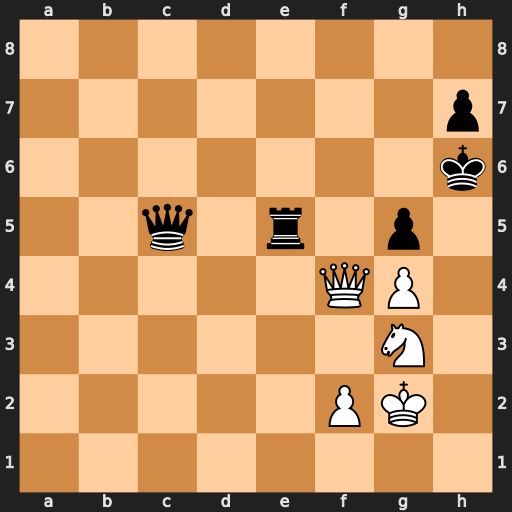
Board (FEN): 8/7p/7k/2q1r1p1/5QP1/6N1/5PK1/8
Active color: w
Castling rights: -
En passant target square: -
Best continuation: Qf6#